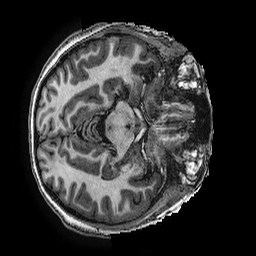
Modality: T1w
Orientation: axial
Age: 16
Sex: female
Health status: ill
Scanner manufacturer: ge
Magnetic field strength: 3 T
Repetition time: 0.00766 s
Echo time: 0.003476 s